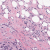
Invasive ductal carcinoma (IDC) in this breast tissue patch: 1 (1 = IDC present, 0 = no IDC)